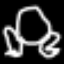
Label: frog